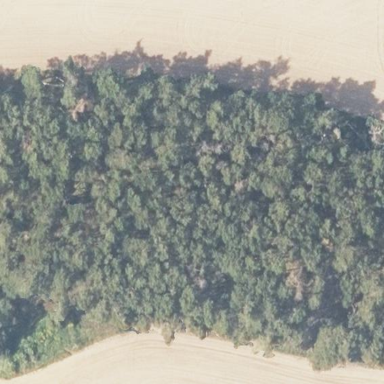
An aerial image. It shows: Forest area.